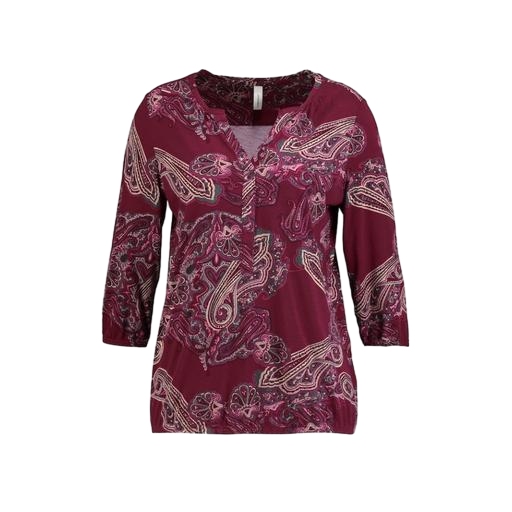
red plus size printed t-shirt only macy, purple printed lace-yoke t-shirt only macy, red printed three-quarter sleeve, white background